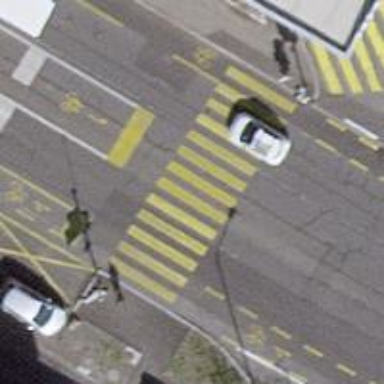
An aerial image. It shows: Road with traffic signals.